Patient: sex M, age 30
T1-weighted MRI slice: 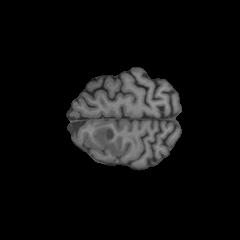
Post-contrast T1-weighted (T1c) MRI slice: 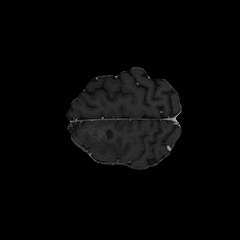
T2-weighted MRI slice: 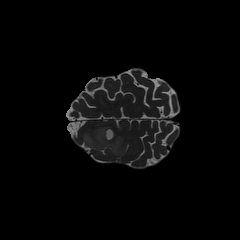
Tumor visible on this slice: yes
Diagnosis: Astrocytoma, IDH-mutant
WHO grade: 4